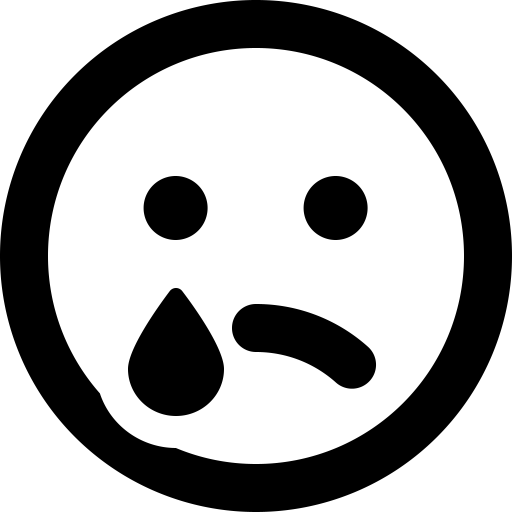
Tags: icon, FontAwesome, fa-icon, outline, face, sad, tear